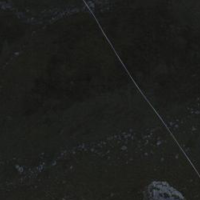
EUNIS habitat code: 26
Species observed at this site:
Dryas octopetala